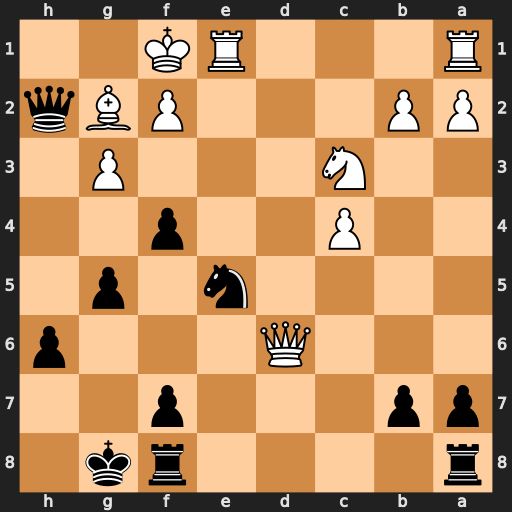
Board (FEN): r4rk1/pp3p2/3Q3p/4n1p1/2P2p2/2N3P1/PP3PBq/R3RK2
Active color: b
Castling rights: -
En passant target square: -
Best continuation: f3 Bxf3 Nxf3